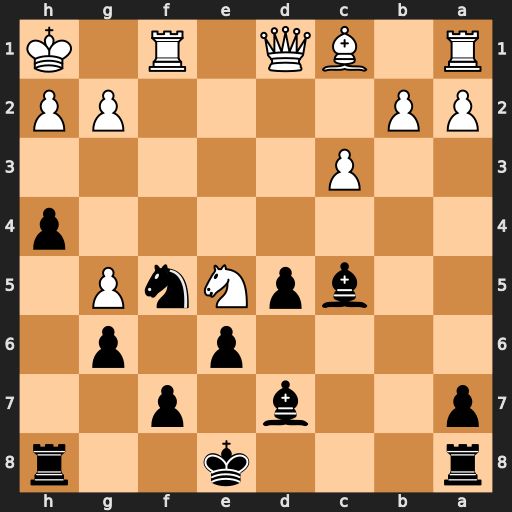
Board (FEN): r3k2r/p2b1p2/4p1p1/2bpNnP1/7p/2P5/PP4PP/R1BQ1R1K
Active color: b
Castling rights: kq
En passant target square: -
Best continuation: Ng3+ hxg3 hxg3+ Qh5 Rxh5#